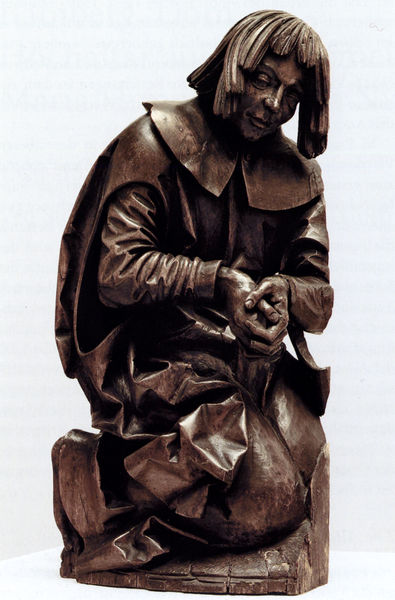
Titel: Figur des Isaak aus dem Opfer des Abraham in der Predella des Hochaltars aus der Karmeliterkirche Maria Himmelfahrt in Nürnberg
Künstler: Veit Stoß
Standort: Bamberg
Institution: Diözesanmuseum
Schlagwörter: hand, kopf, mann, schatten, umhang, braun, finger, frau, geste, holz, mund, nase, hemd, jung, augen, falten, gesicht, kragen, mensch, stein, ärmel, hände, figur, gewand, haare, kutte, mantel, stoff, person, skulptur, statue, lächeln, hocke, haltung, moderne, gefaltet, detail, metall, bildhauerei, bronze, faltenwurf, plastik, plinthe, poliert, junge, knie, nagel, geschlossen, hocken, kniee, knien, beten, gebet, altar, gestus, prister, knieend, kniend, andacht, knieen, beeten, mönch, bettler, heiliger, bettlerin, betend, guss, bitten, demut, bruder, strähnen, betender, kniet, rever, hände gefaltet, betet, bettelmönch, gefalten, knieht, kopf geneigt, demütig, kniender, jolz, gläubiger